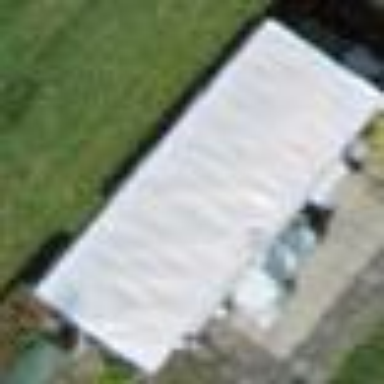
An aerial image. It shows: Static caravan.